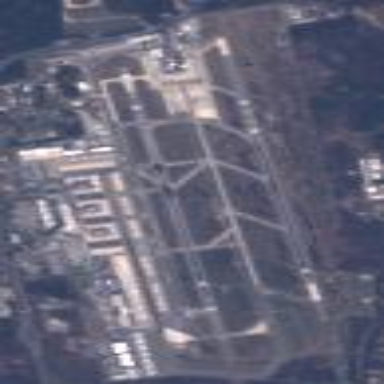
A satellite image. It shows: International public aerodrome (airport).